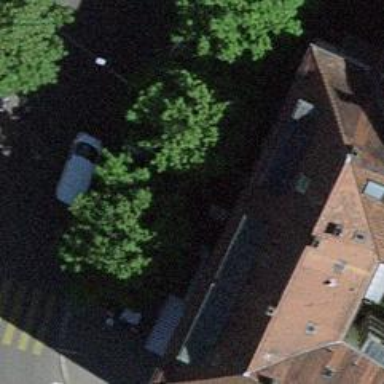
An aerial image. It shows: Café.